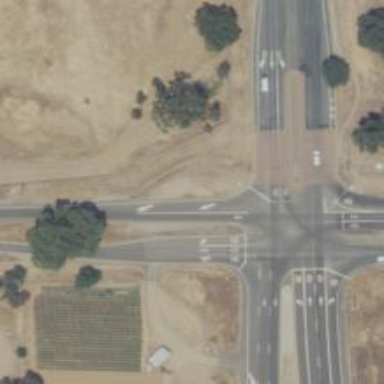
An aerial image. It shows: Road with stop sign.